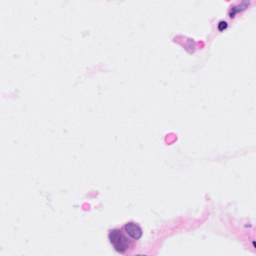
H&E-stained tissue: Breast